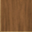
Piece: xx